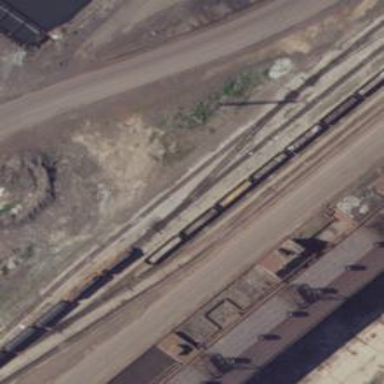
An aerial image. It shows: Rail spur service.